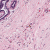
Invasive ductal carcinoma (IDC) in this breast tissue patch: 0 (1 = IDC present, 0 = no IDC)